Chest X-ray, PA view. Patient: 42 years old, sex M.
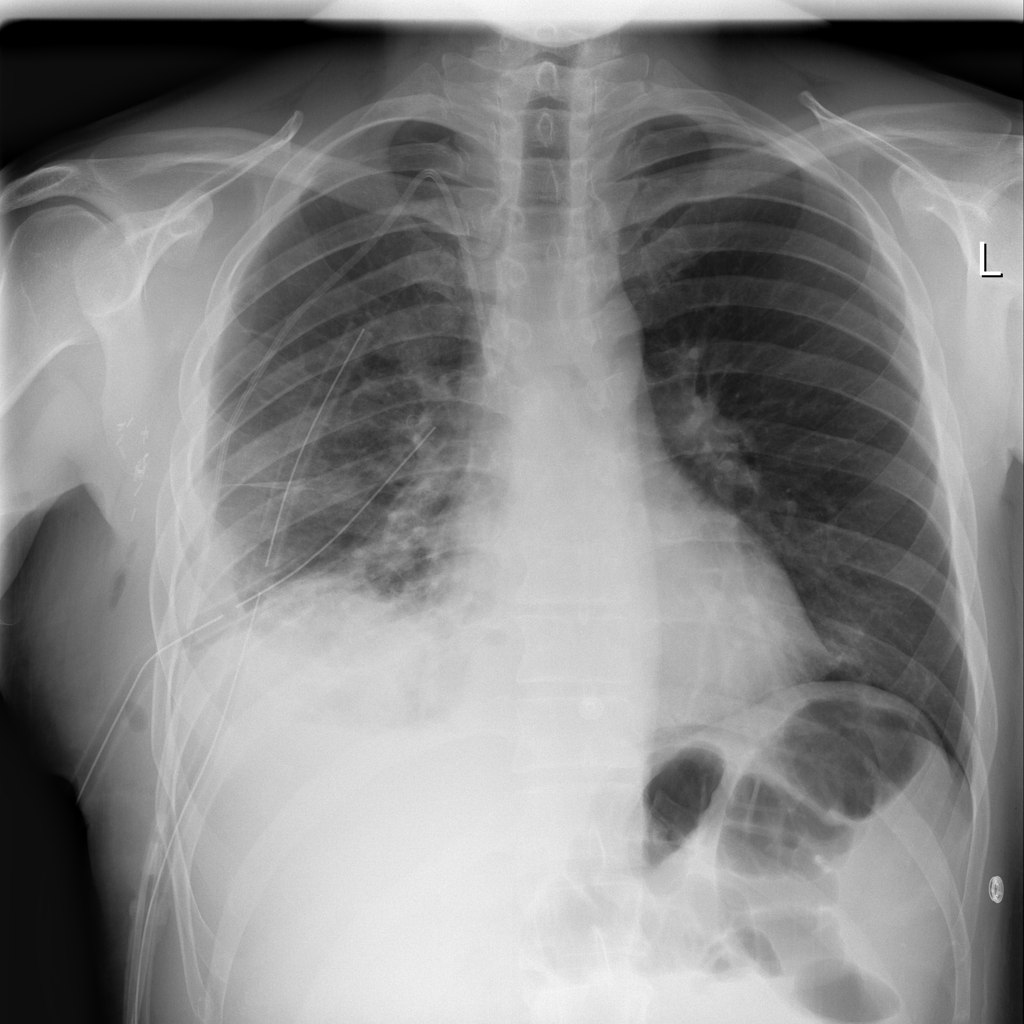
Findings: Emphysema, Infiltration